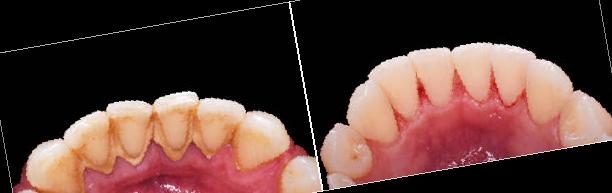
Condition: Calculus